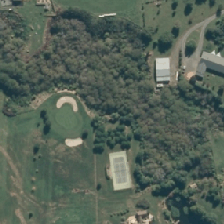
Land cover: urban_parkland